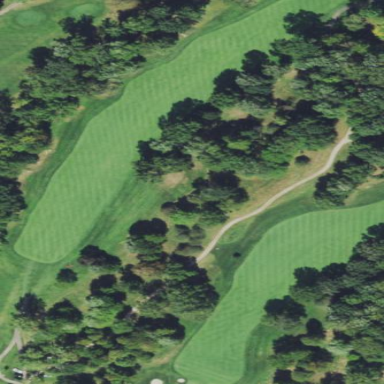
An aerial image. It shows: Golf rough area.